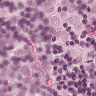
Metastatic tissue present: yes